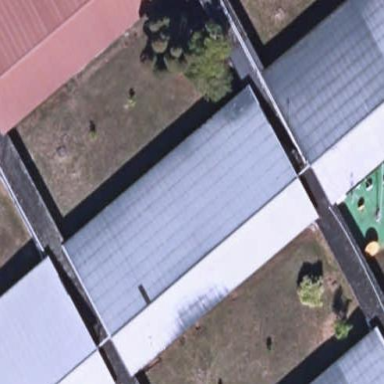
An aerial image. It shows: School building.